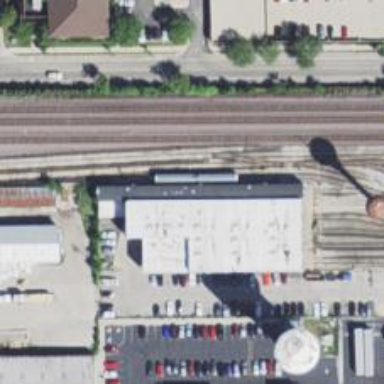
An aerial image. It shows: Building passage tunnel under electrified rail in service yard.